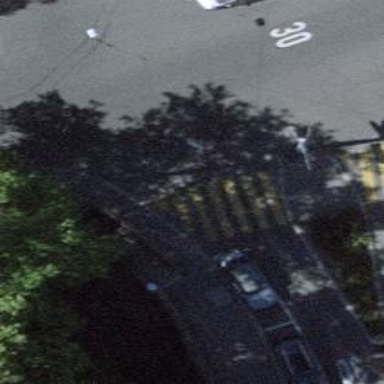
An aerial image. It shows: Kerb serving as barrier.